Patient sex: M
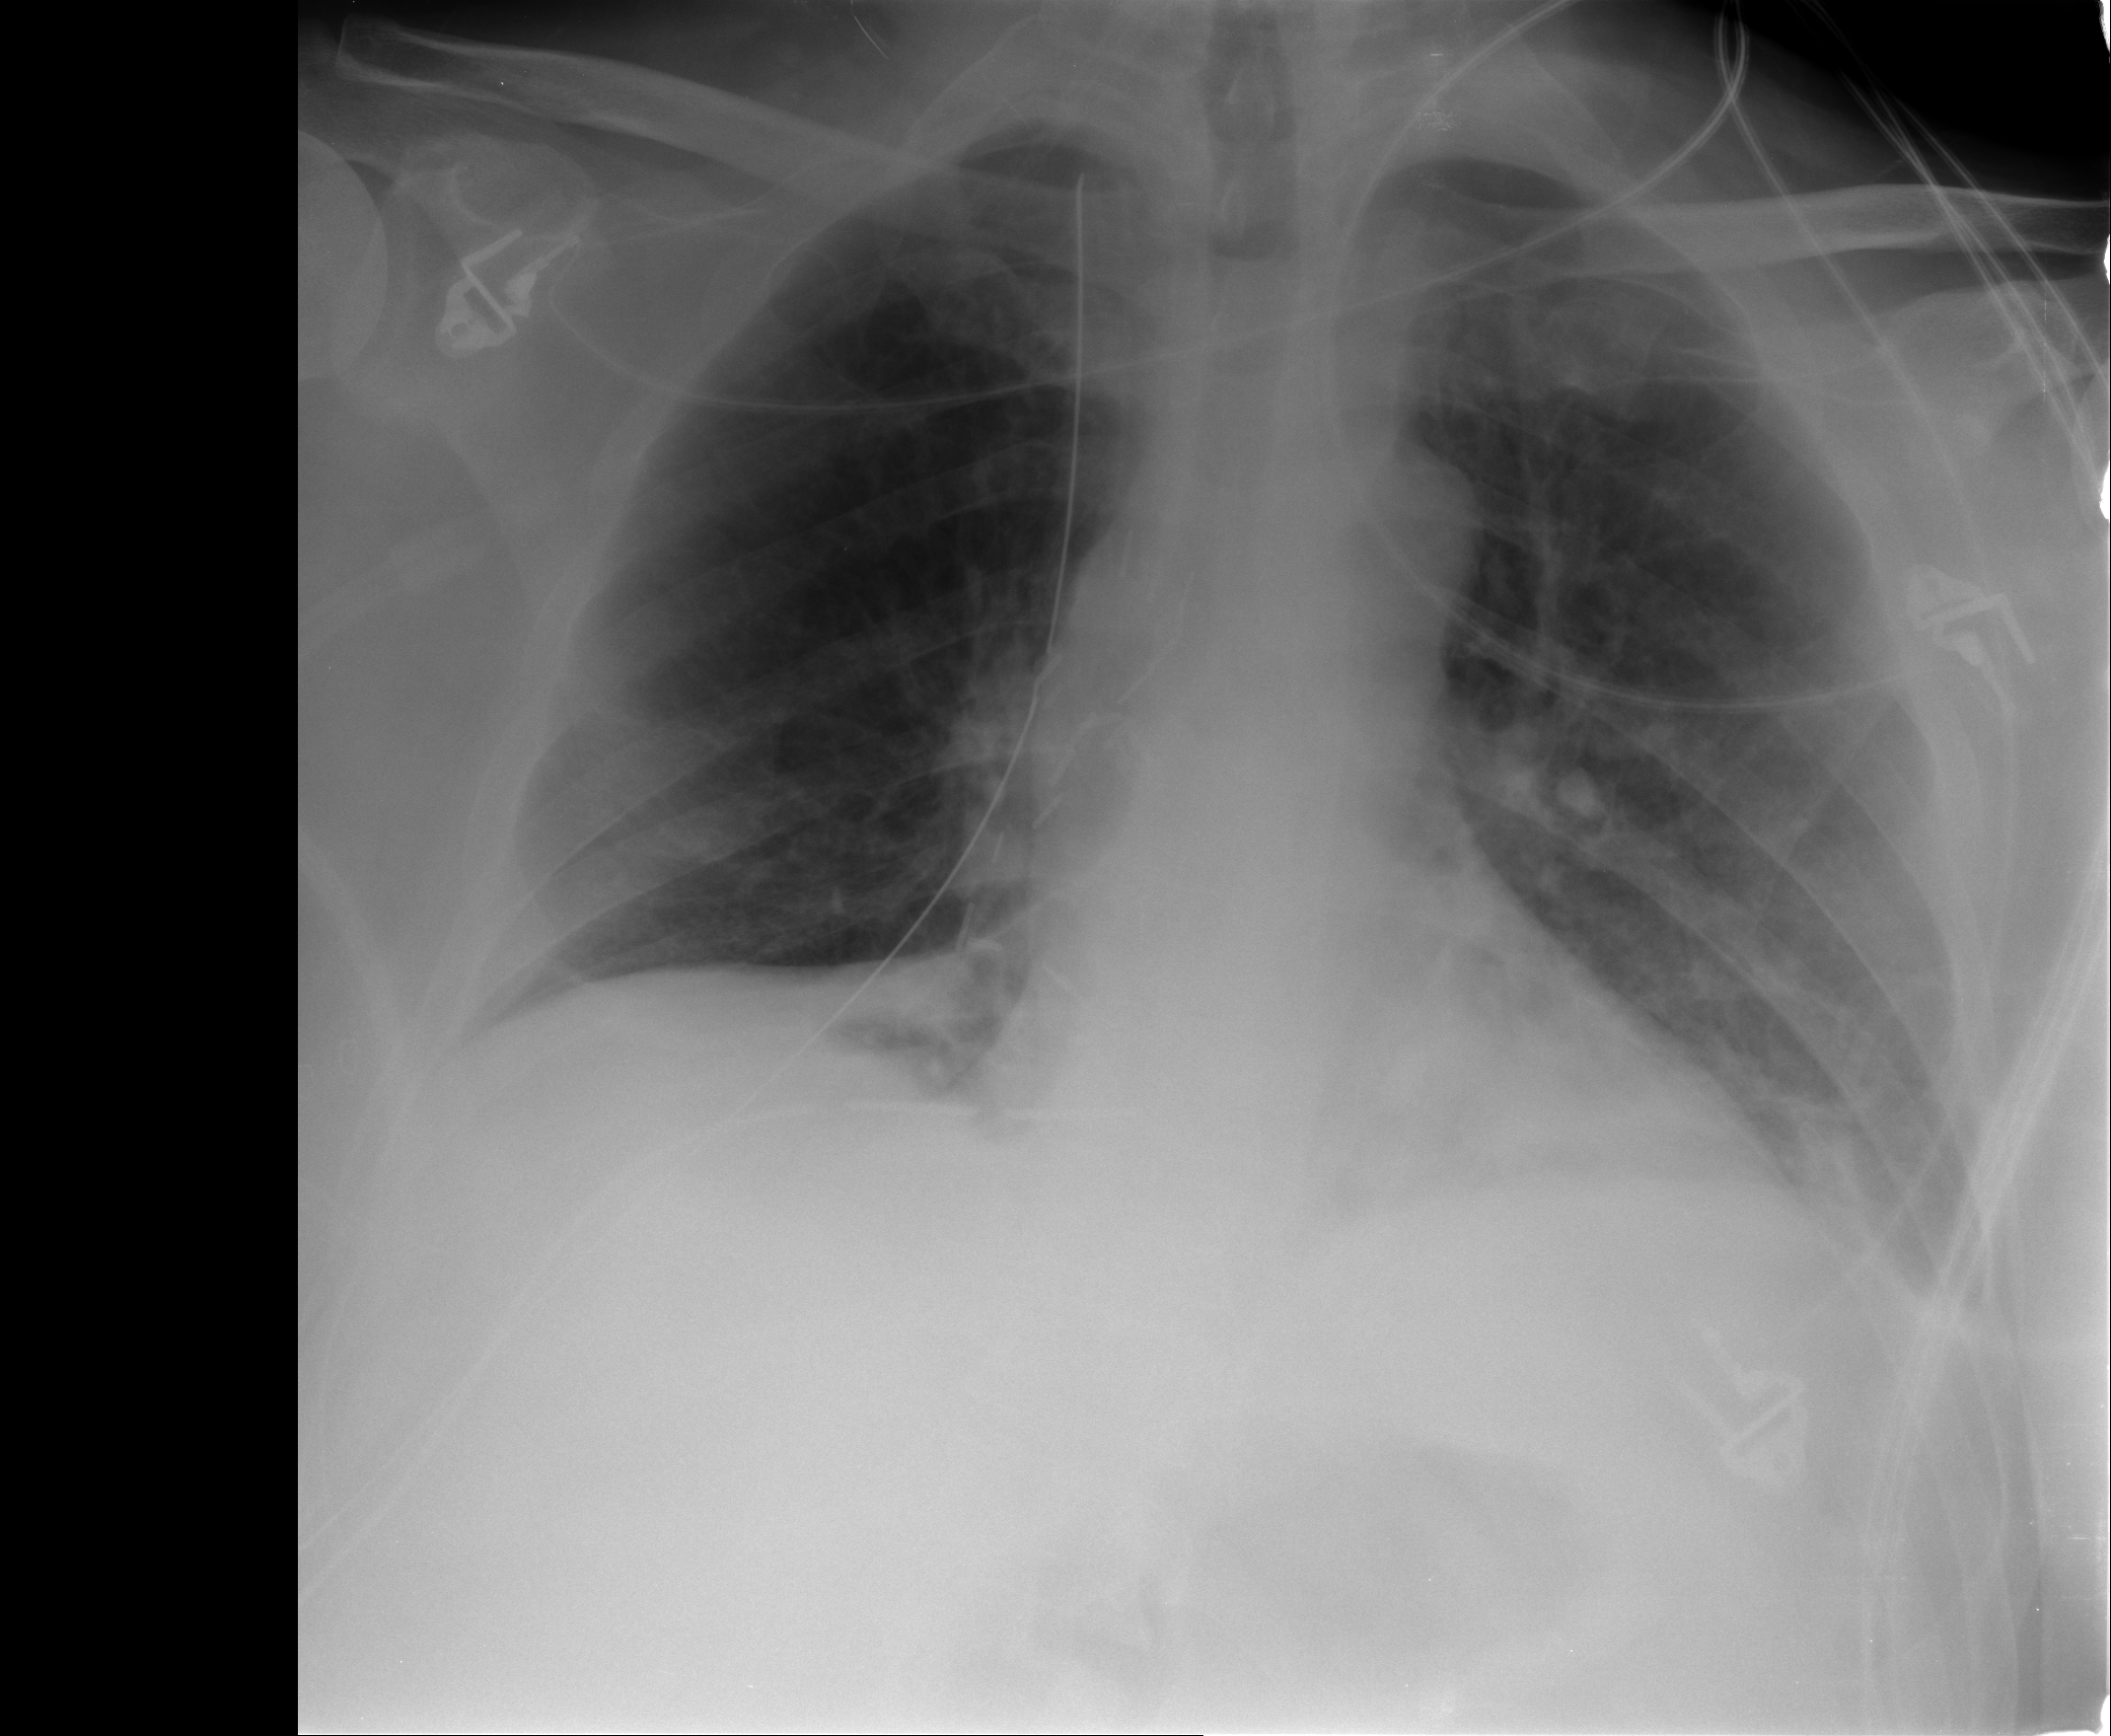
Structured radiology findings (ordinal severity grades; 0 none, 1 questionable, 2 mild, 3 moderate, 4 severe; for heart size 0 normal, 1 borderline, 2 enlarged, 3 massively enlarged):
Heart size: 0
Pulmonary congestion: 0
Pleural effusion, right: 1
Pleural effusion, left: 1
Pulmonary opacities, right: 0
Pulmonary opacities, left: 2
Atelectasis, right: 2
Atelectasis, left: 2